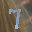
Label: 7